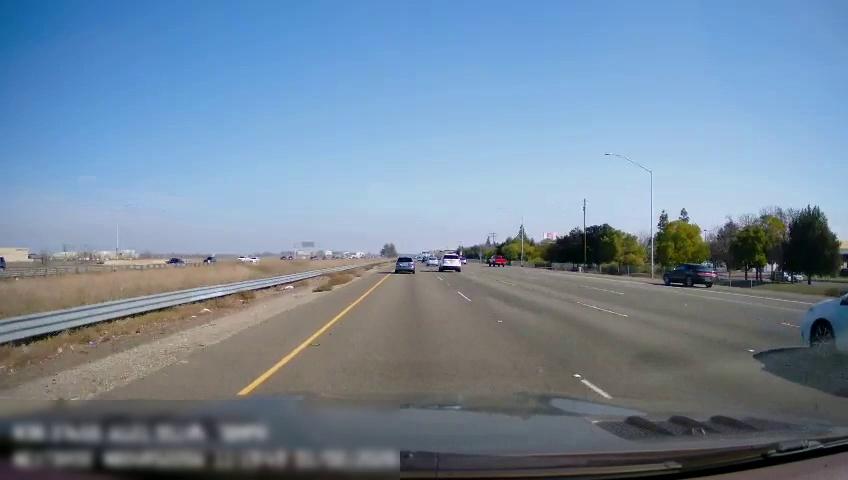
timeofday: Day
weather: Sunny
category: Drivable Space
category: Vehicles | Car
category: Vehicles | Car
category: Vehicles | Car
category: Vehicles | Car
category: Vehicles | Truck
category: Vehicles | Car
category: Vehicles | SUV
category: Vehicles | Car
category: Vehicles | Car
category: Vehicles | Car
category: Vehicles | Car
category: Vehicles | Car
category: Lanes | Current Lane
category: Lanes | Current Lane
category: Lanes | Alternate Lane
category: Lanes | Alternate Lane
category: Lanes | Alternate Lane